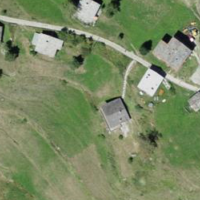
EUNIS habitat code: 55
Species observed at this site:
Gentiana cruciata
Lathyrus pratensis
Berberis vulgaris